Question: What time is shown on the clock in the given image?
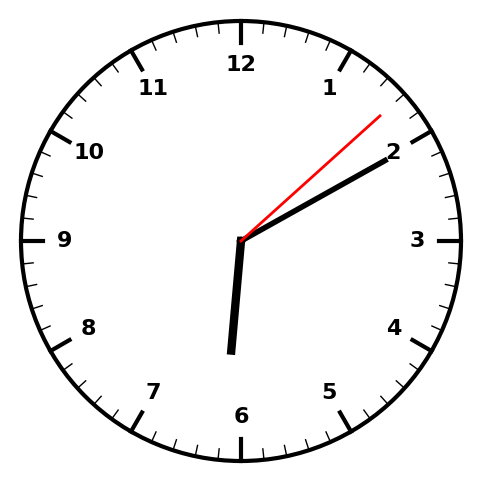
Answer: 06:10:08